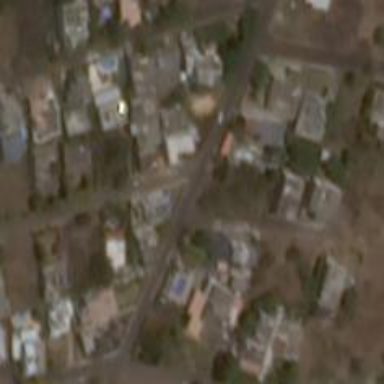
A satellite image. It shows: Residential road.